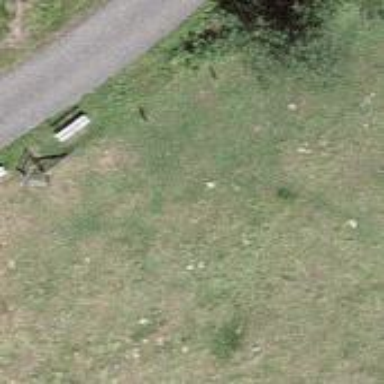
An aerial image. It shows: Bench.